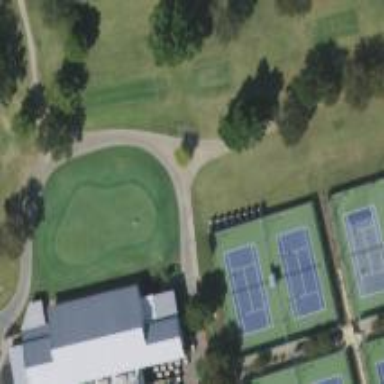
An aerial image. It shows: Path for golf carts.